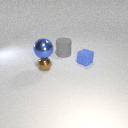
small blue rubber cube to the right of large gray rubber cylinder